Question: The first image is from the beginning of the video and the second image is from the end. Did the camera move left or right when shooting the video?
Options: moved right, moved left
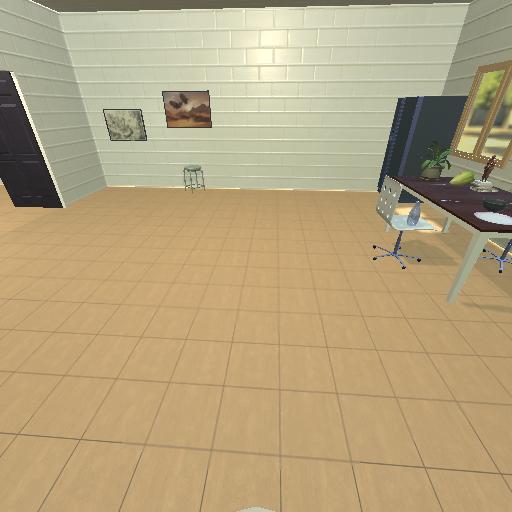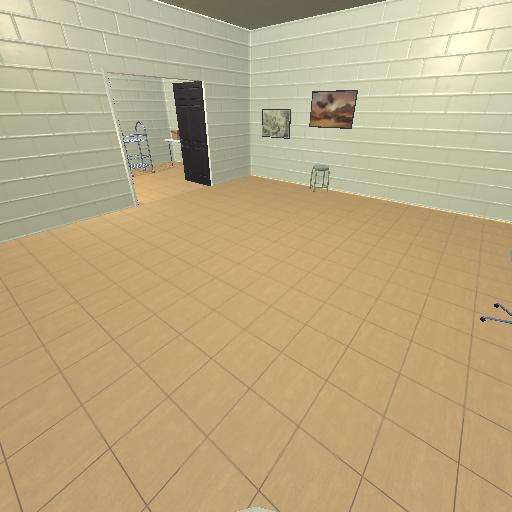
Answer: moved right